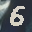
Label: 6